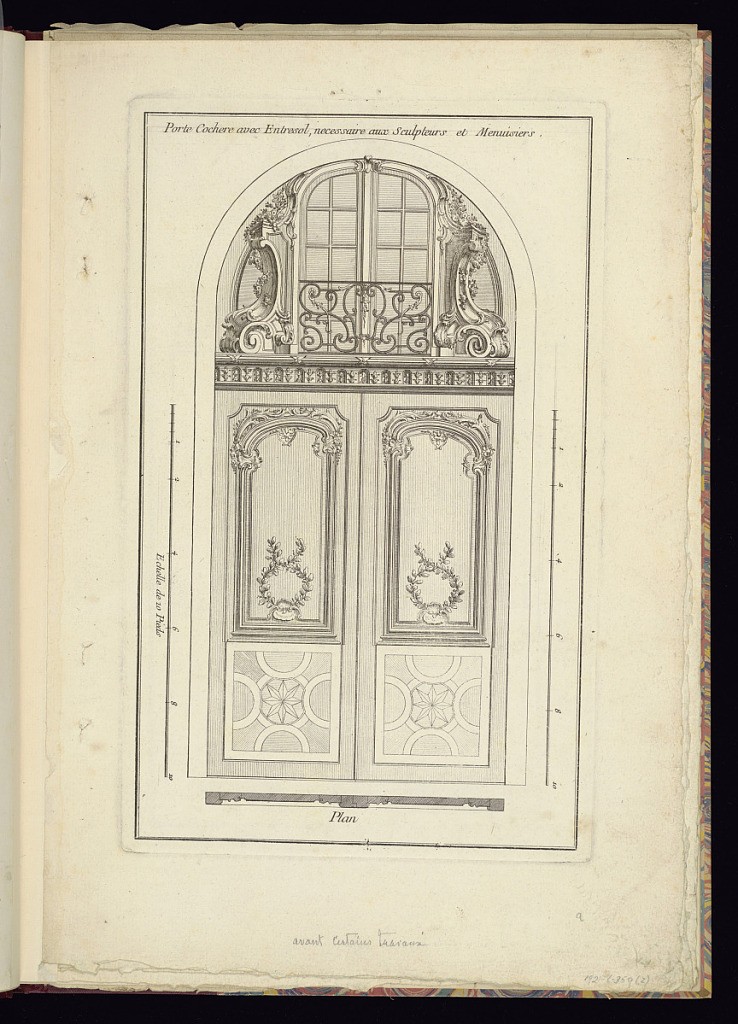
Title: Porte Cochere avec Entresol, necessaire aux Sculpteurs et Menuisiers
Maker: A. Le Canu, French, active 1746 – 1768
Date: ca. 1768
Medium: Etching and engraving on laid paper
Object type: Print
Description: Design for a set of exterior double doors decorated with rococo ornament and motifs. The doors feature central vertical curvilinear panels (boiseries) decorated with molded scrolling leaves (rinceaux), flowers and shell ornament. With lower shell clasps with crowns of leaves.  The lower panels of the doors have circular and star marquetry designs. The arched tympanum above the doors feature a mezzanine level balcony with wrought-iron balustrade in front of glass paneled doors framed by c-scrolls, s-scrolls, scrolling leaves, and festoons of flowers. The lintel is decorated with a reed and ribbon molding and a fluted molding with fleurons ornament. There are scales on either side of the design and a plan view of the doors below. The plate is titled.